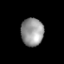
Tissue: lung
Cell type: Epithelial cells
Senescence score: 0.1793
Nuclear area (px): 614
Mean DAPI intensity: 150.59